Aerial crown-view tile of a tropical tree (Barro Colorado Island, Panama), acquired 20240918:
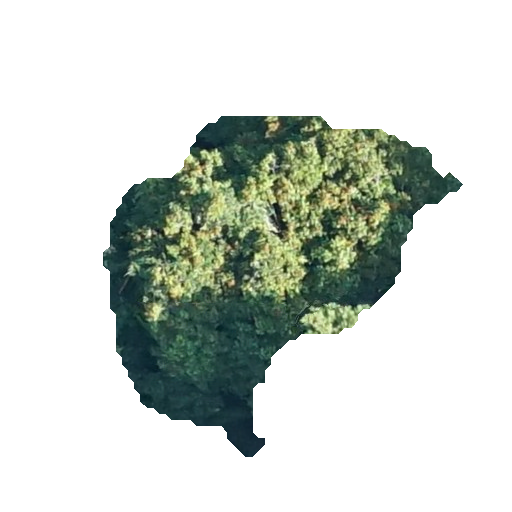
Species: Protium stevensonii
GBIF accepted scientific name: Tetragastris panamensis
Crown area: 107.955 m²